Question: I'm working on Odoo 8. I have a view that contains a set of combo-box type fields and a selection field. I want to make a test on the combo-box fields and if there are all checked then the selection field value should change. Here is what i have so far:
'''
def get_etat_dossier(self,cr,uid,ids,args,fields,context=None):
res = {}
for rec in self.browse(cr,uid,ids):
if rec.casier_judiciare==True: # test field if = true
res[rec.id]= 02 # field etat_dos type selection = Dossier Complet
else:
res[rec.id] = 01
return res
_columns= {
'casier_judiciare' : fields.boolean('Casier Judiciaire'), # field to test
'reference_pro' : fields.boolean('References Professionnelles'),
'certificat_qual' : fields.boolean('Certificat de qualification'),
'extrait_role' : fields.boolean('Extrait de Role'),
'statut_entre' : fields.selection([('eurl','EURL'),('sarl','SARL')],'Statut Entreprise'),
'etat_dos': fields.selection([('complet','Dossier Complet'),('manquant','Dossier Manquant')],'Etat De Dossier'), # field ho change after test
}
'''

Here is the code for my view
'''
<group col='4' name="doss_grp" string="Dossier de Soumission" colspan="4" > <field name="casier_judiciare"/>
<field name="certificat_qual"/>
<field name="extrait_role"/>
<field name="reference_pro"/>
<field name="statut_entre" style="width:20%%"/>
<field name="etat_dos"/>
</group>
'''
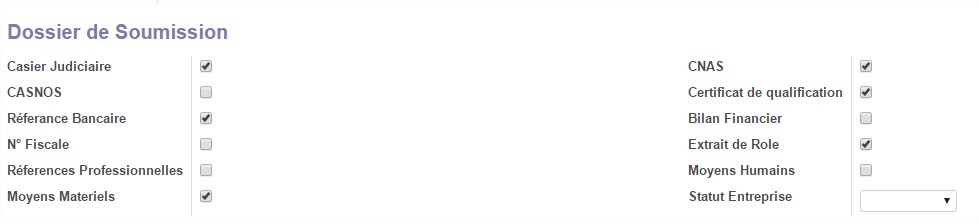
Answer: Add an 'onchange' attribute to the 'casier_judiciare' field and then pass all the other fields you want to check as arguments to the method like this
'''
<group col='4' name="doss_grp" string="Dossier de Soumission" colspan="4" >
<field name="casier_judiciare" on_change="onchange_casier_judiciare(casier_judiciare, certificat_qual, extrait_role, reference_pro)"/>
<field name="certificat_qual"/>
<field name="extrait_role"/>
<field name="reference_pro"/>
<field name="statut_entre" style="width:20%%"/>
<field name="etat_dos"/>
</group>
'''
In your model file define the method like this and use an if statement to check if they're all True (That means they have all been checked), if so then you can return a dictionary with any value you want for the selection field, in this case 'etat_dos' will change to 'Dossier Complet'
'''
def onchange_casier_judiciare(self, cr, uid, ids, casier_judiciare, certificat_qual, extrait_role, reference_pro, context=None):
if casier_judiciare and certificat_qual and extrait_role and reference_pro: # if they're all True (that means they're all checked):
values = {'value': {'etat_dos': 'complet'}} #set the value of etat_dos field
return values
'''
Note that the 'onchange' is only triggered on the 'casier_judiciare' field but you can also set 'onchange' on other fields and it should work just fine